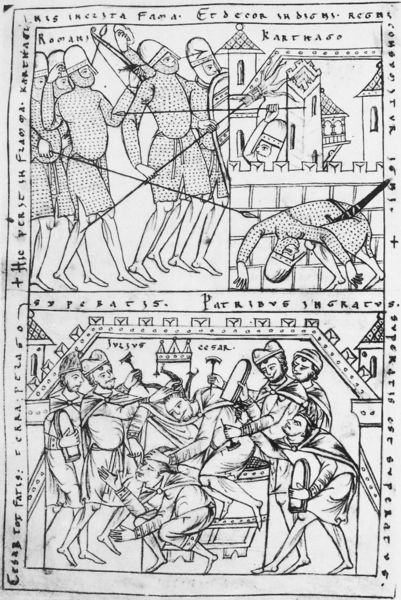
Titel: Chronik oder die Geschichte der zwei Staaten (Chronica sive Historia de Duabus Civitatibus)
Künstler: Otto von Freising
Institution: Jena, Universitätsbibliothek
Schlagwörter: feuer, kampf, kämpfer, mann, menschen, stadt, männer, zeichnung, gebäude, haus, kappe, mützen, hinrichtung, mord, rahmen, tod, tot, häuser, blatt, turm, umrandung, schrift, bilder, bogen, zwei, mauer, hof, bischof, könig, lanze, soldaten, tafel, inschrift, zinnen, schild, narr, buch, burg, festung, druck, stich, seite, illustration, schwarzweiß, schwert, schwerter, streit, text, waffen, überfall, soldat, waffe, helm, ritter, armee, kämpfen, rüstung, buchseite, helme, werkzeug, sterben, mauern, leid, mittelalter, eroberung, krieger, stadtmauer, gebot, geistliche, lanzen, versteck, speer, speere, töten, pfeil, pfeile, zinne, rüstungen, umschrift, verteidigung, buchmalerei, mittealter, kettenhemd, artus, belagerung, pfeil und bogen, unleserlich, meißel, roman, verteidigen, erobern, handgemenge, kettenhemden, kartago, karthago, scwert, 1200, menner, hamme, unleserllich, streiben